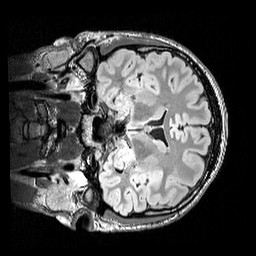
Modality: FLAIR
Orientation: coronal
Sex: male
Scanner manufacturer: siemens
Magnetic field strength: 3 T
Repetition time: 5 s
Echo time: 0.395 s